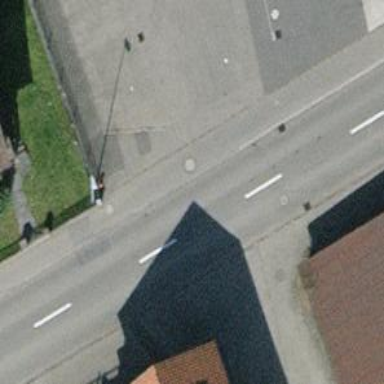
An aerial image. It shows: Tertiary road.